Current action and preconditions to check: trajectory_clear

Your task: For each precondition in the list above, predict whether it will hold at this action.

Consider the current scene as observed from the mobile robot's camera, and analyze the predicted future states of all dynamic agents (e.g., people, animals, vehicles, or any moving entities) within the NEXT SECOND.

IMPORTANT: Only answer "very likely" if you are absolutely certain—based on strong, clear evidence—that a dynamic agent will violate the precondition in the predicted future state. Do NOT answer "very likely" for unlikely, ambiguous, or low-probability risks.

Ask yourself for each precondition: Is there a high probability, with clear and convincing evidence, that the predicted future states of any dynamic agent will interfere with the predicted future state of the currently executing action within the NEXT SECOND, causing that precondition to fail?

Assess the risk level based on these predictions. Use "likely" or "very likely" if motions create a clear risk of interference.

Use "neutral" or "improbable" if agents are nearby but their predicted paths are clearly diverging or non-conflicting.

Failure Risk Categories: "very improbable", "improbable", "neutral", "likely", "very likely"

Answer Format: Output ONLY the probability_of_failure value from these categories: "very improbable", "improbable", "neutral", "likely", "very likely"

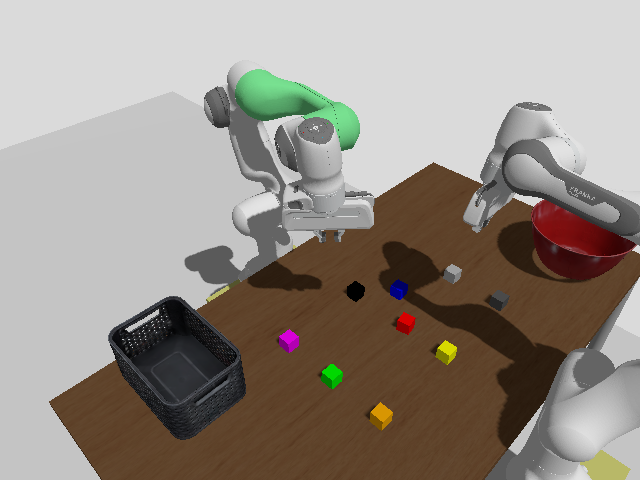

Answer: very improbable